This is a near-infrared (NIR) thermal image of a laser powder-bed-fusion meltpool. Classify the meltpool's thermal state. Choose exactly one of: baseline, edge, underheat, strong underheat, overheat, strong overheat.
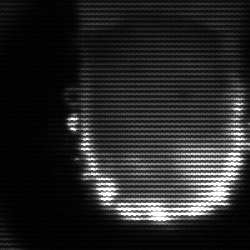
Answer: baseline